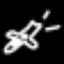
Label: airplane